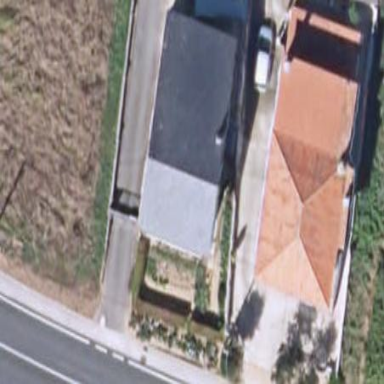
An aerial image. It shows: Simple and straightforward house.